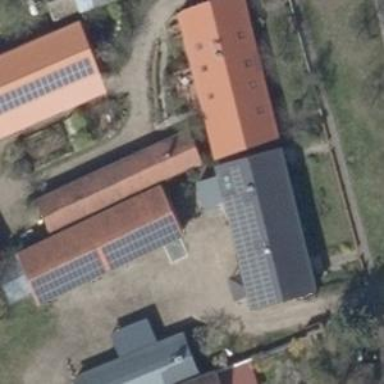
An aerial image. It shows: Small solar photovoltaic panel used as generator to produce electricity.